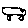
Label: car